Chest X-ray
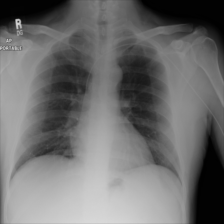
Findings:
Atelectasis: negative
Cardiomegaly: negative
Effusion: negative
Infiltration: negative
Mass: negative
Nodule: negative
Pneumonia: negative
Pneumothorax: negative
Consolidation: negative
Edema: negative
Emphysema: negative
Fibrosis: negative
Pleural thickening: negative
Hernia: negative